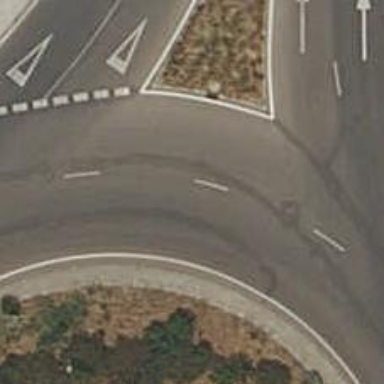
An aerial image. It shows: Residential road that intersects with roundabout.